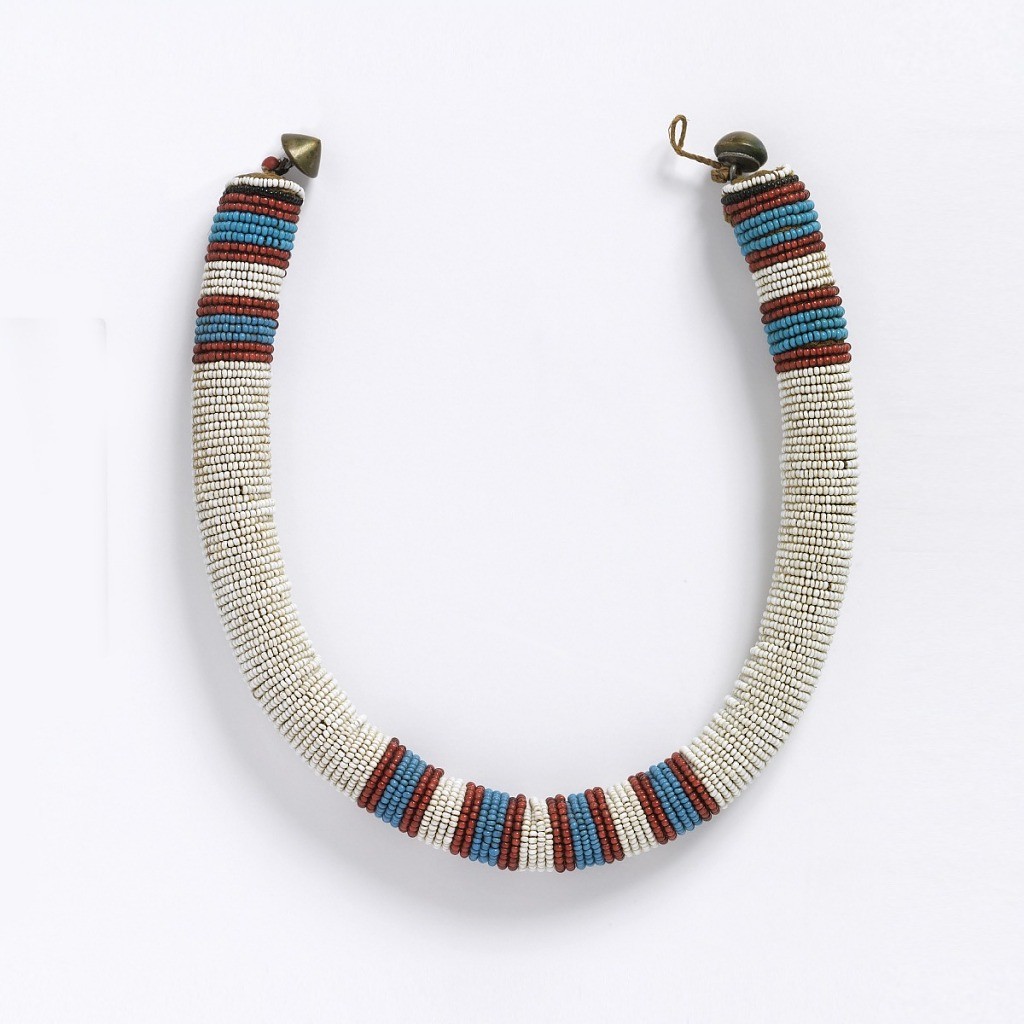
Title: Necklace
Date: late 19th–early 20th century
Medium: glass beads, metal fasteners
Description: Tubular necklace with horizontal rows of white glass beads, with four red and blue stripes at the center front and back. Cone-shaped metal fasteners.